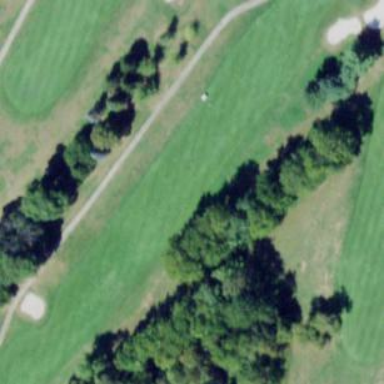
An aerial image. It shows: Scenic golf fairway.